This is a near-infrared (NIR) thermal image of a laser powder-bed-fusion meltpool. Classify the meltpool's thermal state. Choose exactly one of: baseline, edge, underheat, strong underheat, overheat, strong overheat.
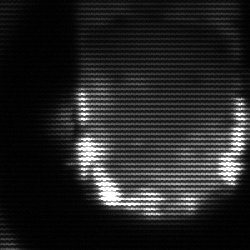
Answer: baseline